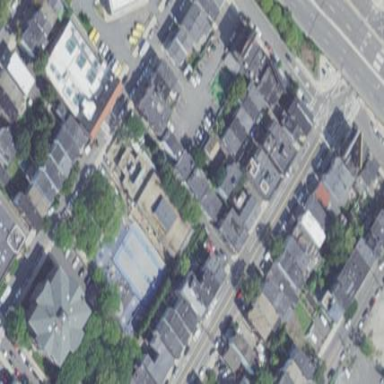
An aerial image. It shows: Community centre.